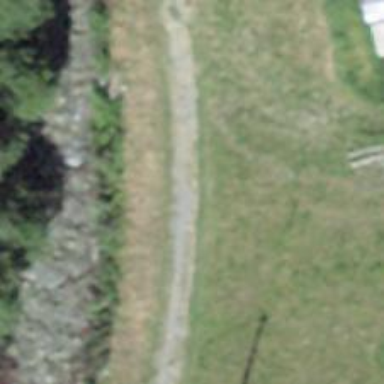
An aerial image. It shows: Ground path.